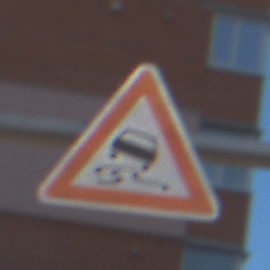
Verkehrszeichen: SchleuderOderRutschgefahr
Umgebung: Outdoor, Suburban
Tageszeit: MorningAfternoon
Wetter: PartlyCloudy
Licht: Natural
Jahreszeit: NotSpecified
Kontrast: HighContrast